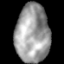
Tissue: lung
Cell type: Epithelial cells
Senescence score: 0.2032
Nuclear area (px): 1934
Mean DAPI intensity: 157.934